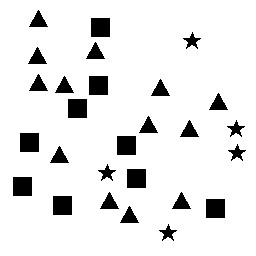
Squares: 9
Triangles: 13
Stars: 5
Total shapes: 27